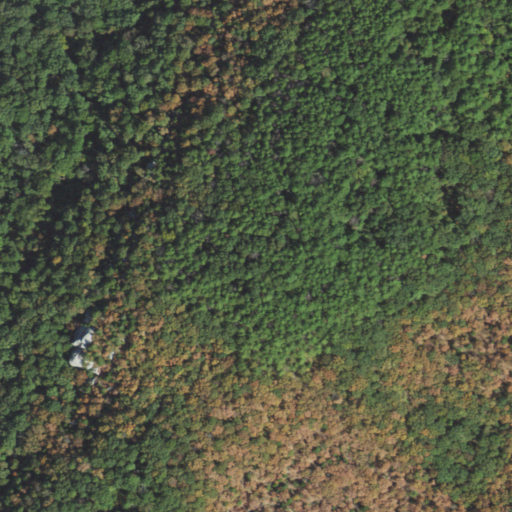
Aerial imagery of mountains in Illinois named Eagle Mountains containing deciduous forest, evergreen forest, and mixed forest